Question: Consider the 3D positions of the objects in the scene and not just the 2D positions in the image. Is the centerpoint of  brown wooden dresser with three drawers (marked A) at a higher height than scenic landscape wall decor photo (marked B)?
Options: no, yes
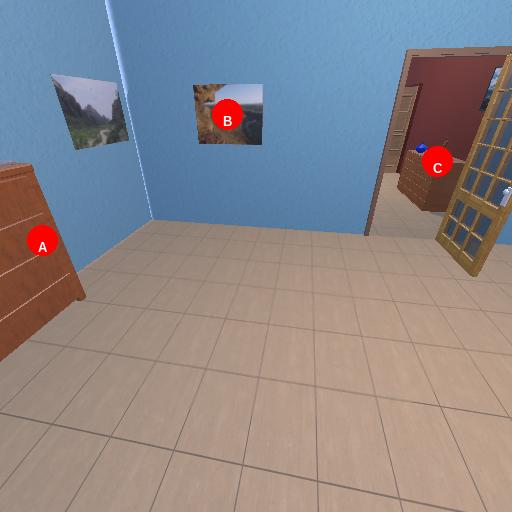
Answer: no